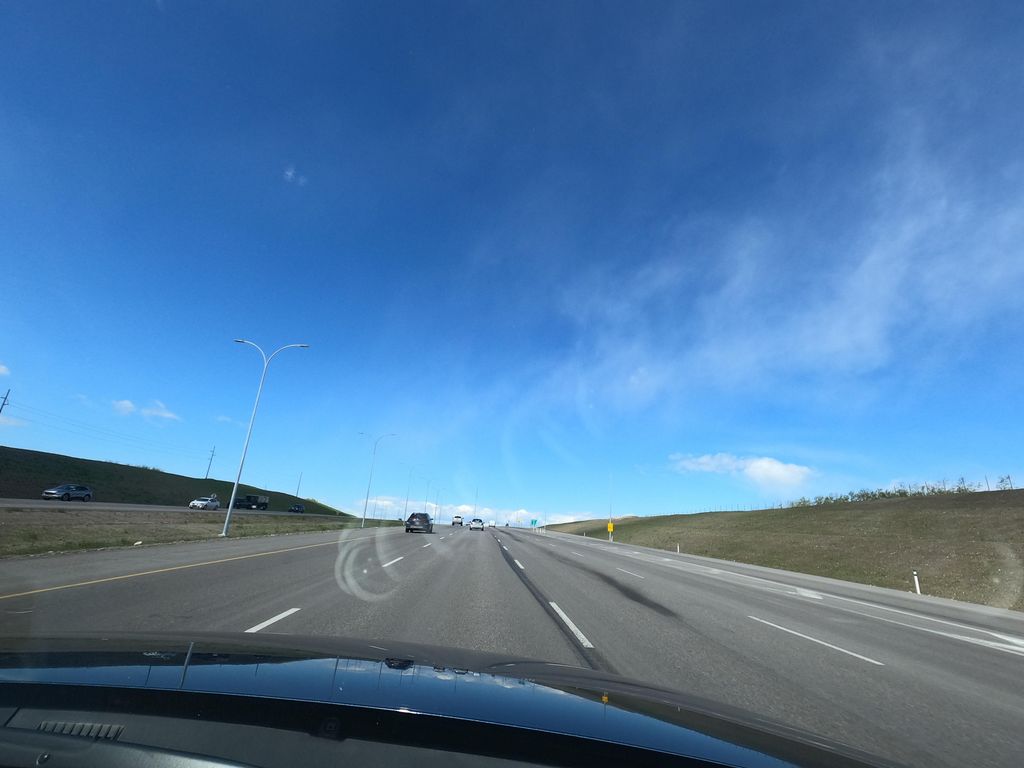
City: calgary